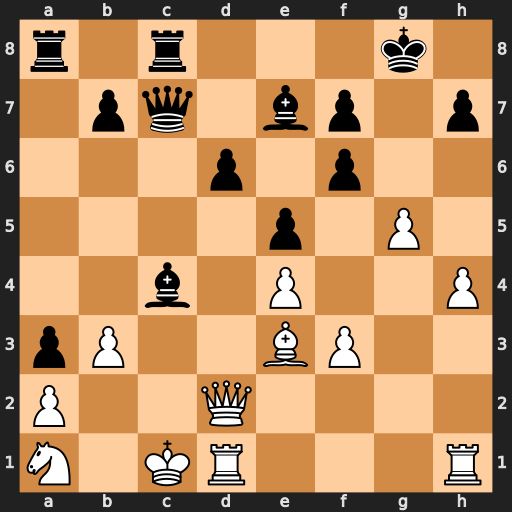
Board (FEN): r1r3k1/1pq1bp1p/3p1p2/4p1P1/2b1P2P/pP2BP2/P2Q4/N1KR3R
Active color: w
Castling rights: -
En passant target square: -
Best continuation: bxc4 Qxc4+ Kb1